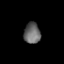
Tissue: prostate
Cell type: Fibroblasts
Senescence score: 0.7862
Nuclear area (px): 337
Mean DAPI intensity: 102.715